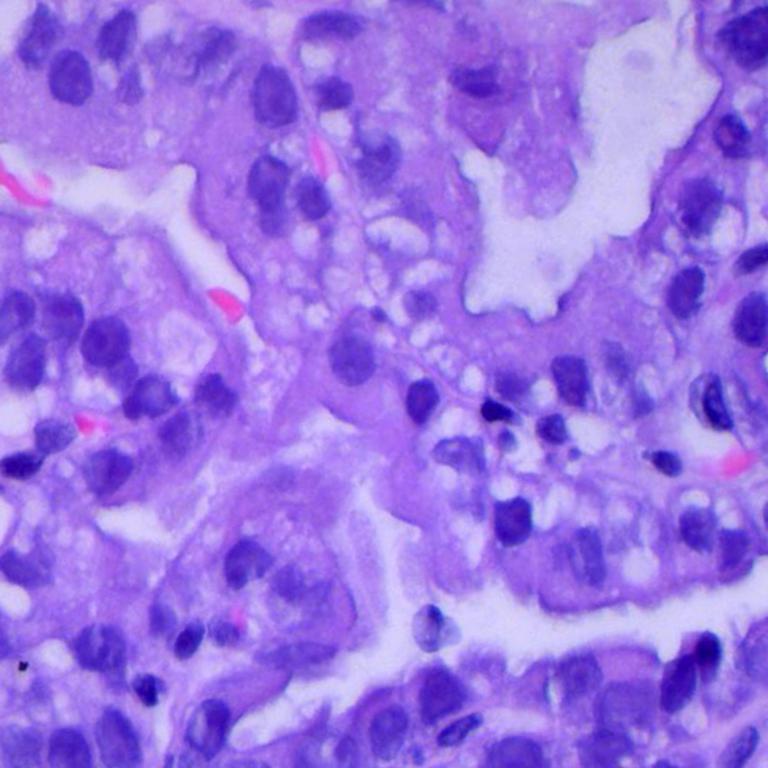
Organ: lung
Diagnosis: adenocarcinomas